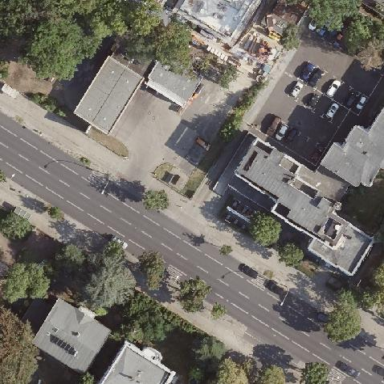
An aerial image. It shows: Commercial area with fuel station that includes car wash service.